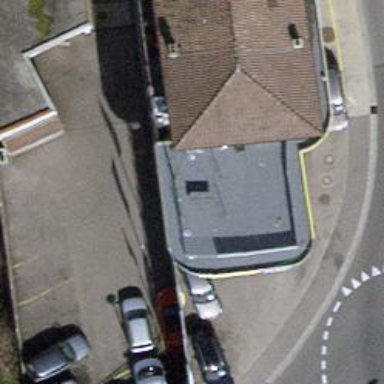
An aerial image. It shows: Fuel station.